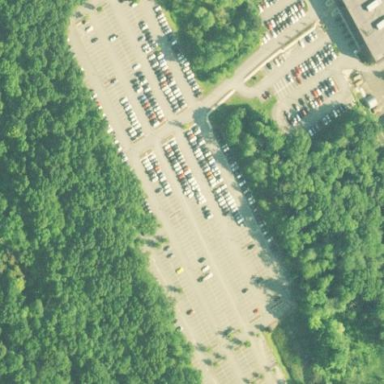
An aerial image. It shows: Parking area.